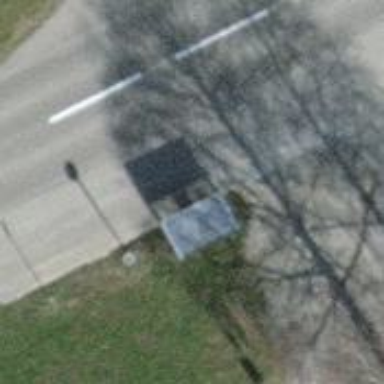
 serving as platform for public transportation."